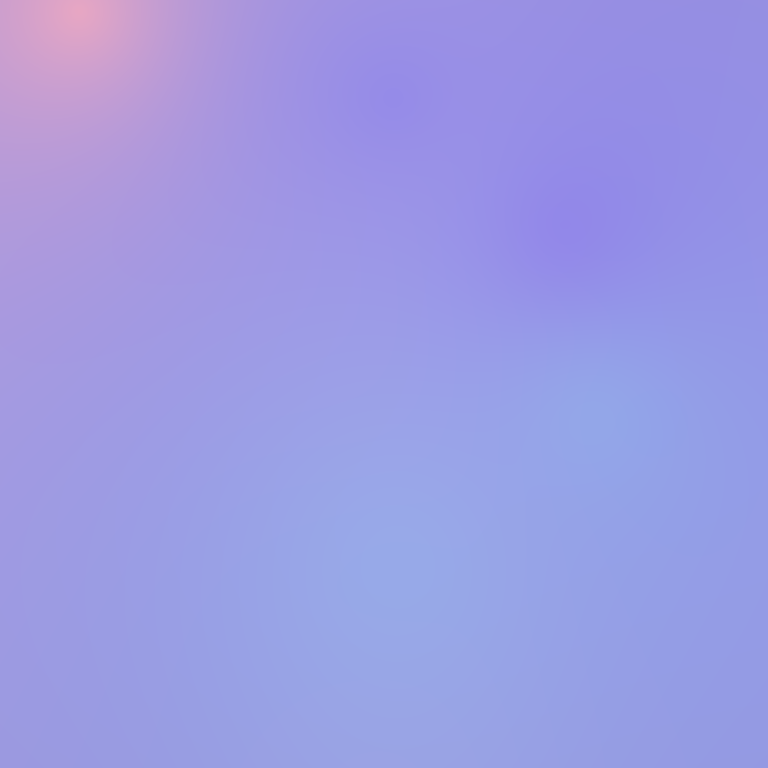
Abstract light effect, smooth gradient from soft lavender to gentle pink, serene atmosphere, diffuse glow, no room, no furniture, no objects.